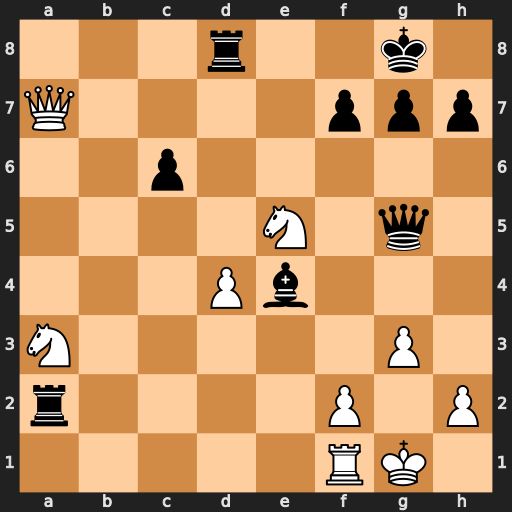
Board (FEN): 3r2k1/Q4ppp/2p5/4N1q1/3Pb3/N5P1/r4P1P/5RK1
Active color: w
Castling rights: -
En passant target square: -
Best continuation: Qxf7+ Kh8 Qxa2